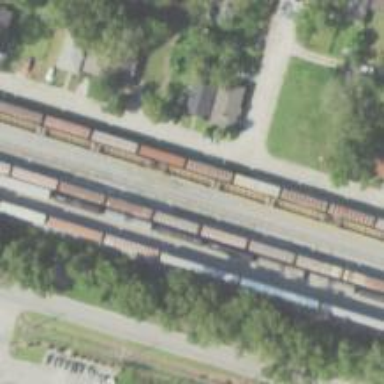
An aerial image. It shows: Railway yard for manifest purposes.